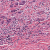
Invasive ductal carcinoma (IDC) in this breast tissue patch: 1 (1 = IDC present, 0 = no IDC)